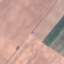
Label: AnnualCrop